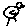
Label: bird